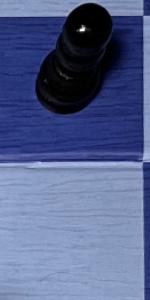
Label: Empty